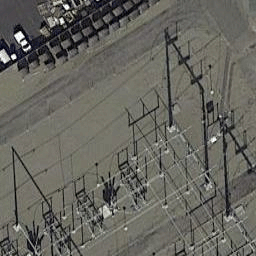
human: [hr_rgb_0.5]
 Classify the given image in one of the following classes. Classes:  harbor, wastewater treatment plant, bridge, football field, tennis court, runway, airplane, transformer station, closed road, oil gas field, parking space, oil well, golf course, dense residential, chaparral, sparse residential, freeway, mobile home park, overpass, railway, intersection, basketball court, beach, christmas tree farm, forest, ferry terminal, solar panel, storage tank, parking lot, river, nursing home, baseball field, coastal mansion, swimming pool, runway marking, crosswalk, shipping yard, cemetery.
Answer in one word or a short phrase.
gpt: transformer station